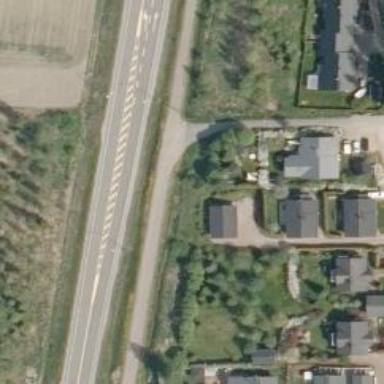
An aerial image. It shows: Asphalt cycleway.